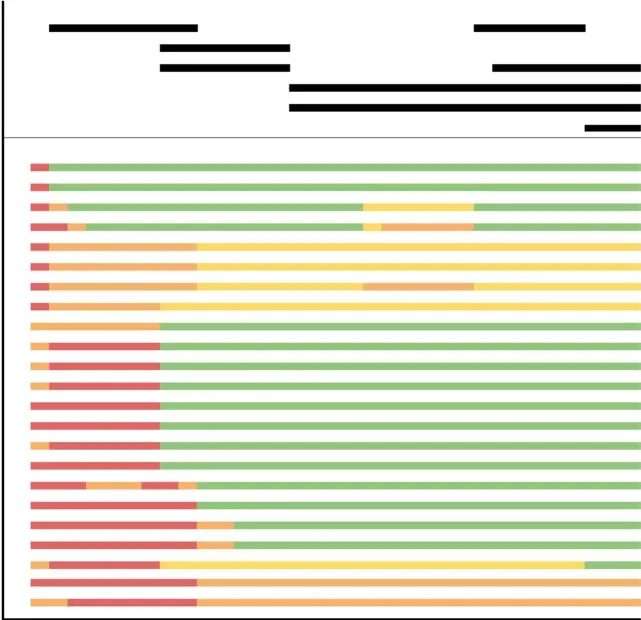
Symptoms reported at the time of presentation to our practice and following initiation of each antibiotic or antibiotic combination. Symptoms and clinical signs were assessed by the mother as mild, moderate, severe, or cleared.
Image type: chart (chart)